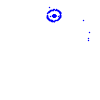
Particle: pion